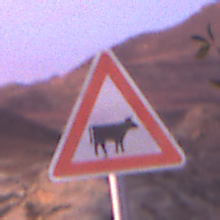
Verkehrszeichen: ViehtriebLinks
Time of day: Dawn
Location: Outdoor (Nature)
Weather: PartlyCloudy
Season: NotSpecified
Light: Natural